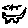
Label: cat